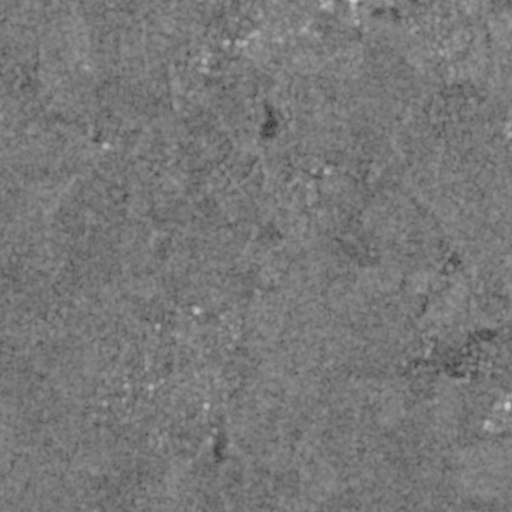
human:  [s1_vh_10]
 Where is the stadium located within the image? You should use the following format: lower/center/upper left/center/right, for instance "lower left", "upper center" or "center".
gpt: The stadium is located in the center right of the image.
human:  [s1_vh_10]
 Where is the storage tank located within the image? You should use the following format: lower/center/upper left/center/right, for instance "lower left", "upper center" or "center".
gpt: The storage tank is located in the lower center of the image.
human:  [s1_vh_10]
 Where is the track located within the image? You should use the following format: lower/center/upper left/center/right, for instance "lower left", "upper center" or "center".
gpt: The track is located in the upper right of the image.
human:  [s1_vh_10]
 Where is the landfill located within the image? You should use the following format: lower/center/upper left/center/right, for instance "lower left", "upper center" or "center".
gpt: There is no landfill in the image.

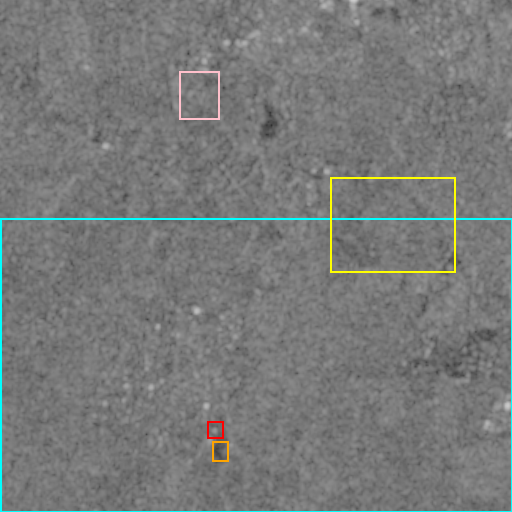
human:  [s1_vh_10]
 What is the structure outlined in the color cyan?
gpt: The structure outlined in cyan is a crop field.
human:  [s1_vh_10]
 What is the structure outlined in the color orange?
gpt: The structure outlined in orange is a park.
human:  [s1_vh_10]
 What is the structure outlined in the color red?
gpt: The structure outlined in red is a parking lot.
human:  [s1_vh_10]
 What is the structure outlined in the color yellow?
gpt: The structure outlined in yellow is a stadium.
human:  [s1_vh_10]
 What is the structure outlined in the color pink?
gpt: The structure outlined in pink is a wastewater plant.
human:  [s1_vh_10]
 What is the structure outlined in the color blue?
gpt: There is no blue outline.